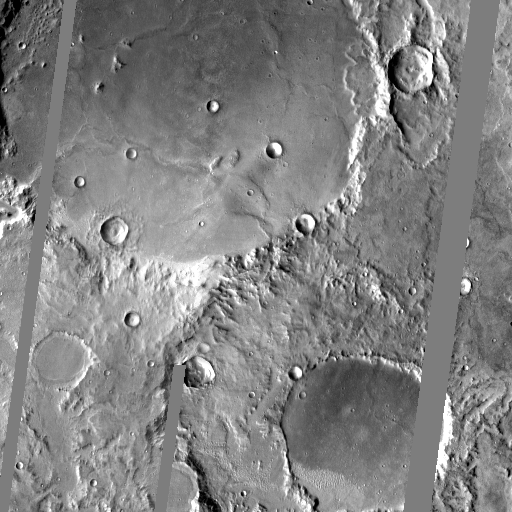
Crater classes present: Background, Other, Buried